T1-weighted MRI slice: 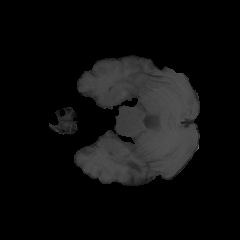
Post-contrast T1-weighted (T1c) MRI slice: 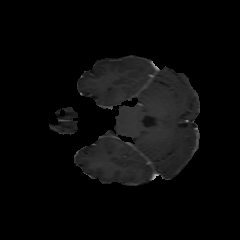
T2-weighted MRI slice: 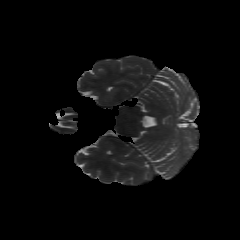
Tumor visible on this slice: no